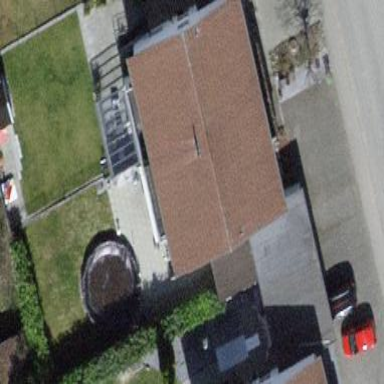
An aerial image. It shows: Detached building.